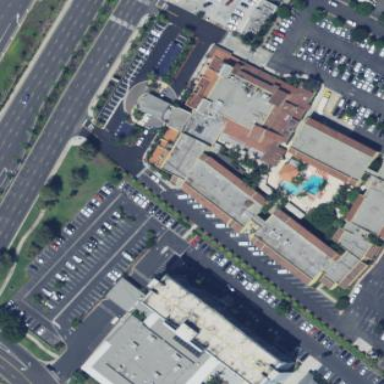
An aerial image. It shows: Parking area with surface.